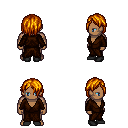
a pixel art fantasy rpg character, male body template, human, dark skin, brown robe, gold greaves, dark blonde bangs hairstyle, black shoes, four views (front, back, left, right), 2x2 character sprite sheet, small pixel art, hard edges, no anti-aliasing